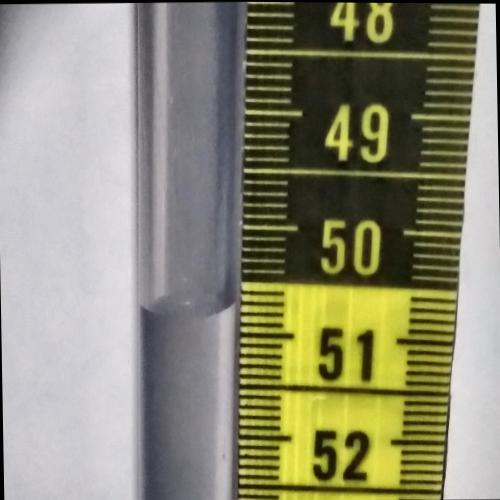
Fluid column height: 50.8 cm